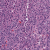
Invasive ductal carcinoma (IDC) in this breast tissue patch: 1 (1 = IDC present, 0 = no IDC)